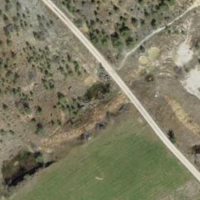
EUNIS habitat code: 56
Species observed at this site:
Rhamnus cathartica
Pseudochorthippus parallelus
Bombina variegata
Chorthippus brunneus
Alytes obstetricans
Calliptamus italicus
Sympetrum striolatum
Chorthippus biguttulus